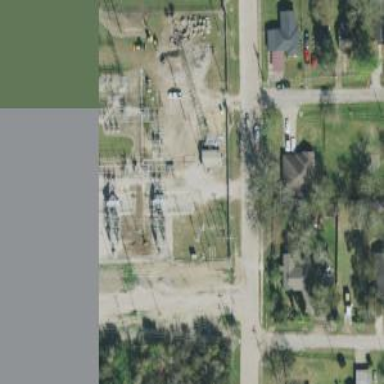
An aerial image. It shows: Switch for power supply.